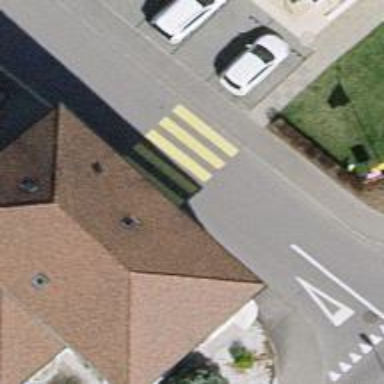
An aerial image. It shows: Uncontrolled zebra crossing with markings on the road.